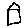
Label: house